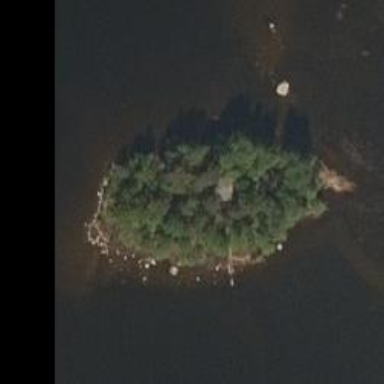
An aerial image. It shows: Island.